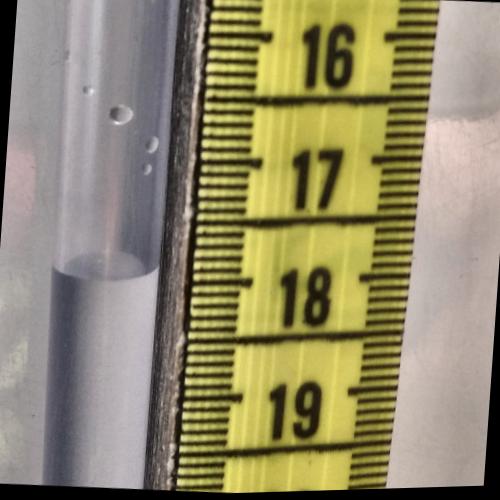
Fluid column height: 17.9 cm